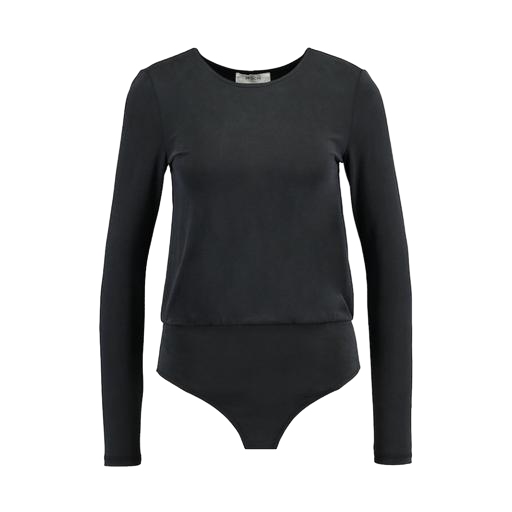
black mira cape-effect bodysuit, black long-sleeved jersey top, long-sleeve top, white background